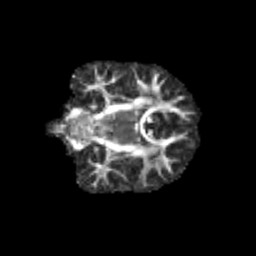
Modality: FA
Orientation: coronal
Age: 9
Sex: male
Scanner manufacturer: siemens
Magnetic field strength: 3 T
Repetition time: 3.8 s
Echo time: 0.07 s